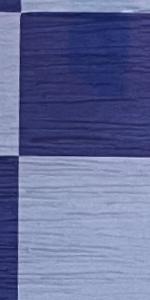
Label: Empty